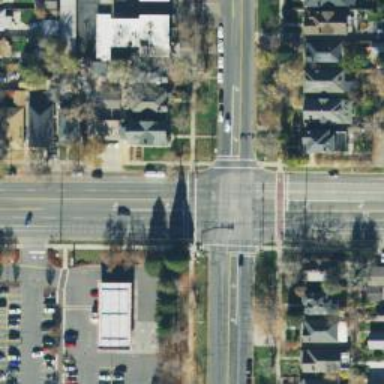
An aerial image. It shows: Crossing on the road with line markings.